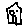
Label: house